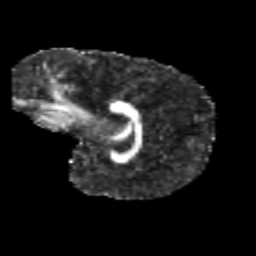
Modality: FA
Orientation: sagittal
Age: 9
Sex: female
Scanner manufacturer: siemens
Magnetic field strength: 3 T
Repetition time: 3.8 s
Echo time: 0.07 s